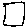
Label: square